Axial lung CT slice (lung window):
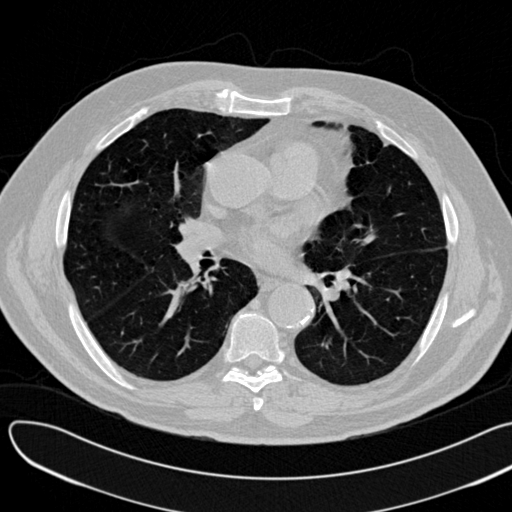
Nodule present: no